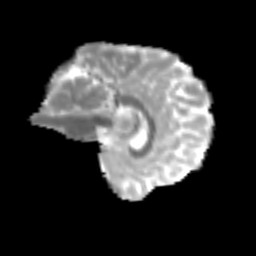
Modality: MD
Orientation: sagittal
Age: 49
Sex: female
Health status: ill
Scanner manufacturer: siemens
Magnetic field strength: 3 T
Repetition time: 8.7 s
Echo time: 0.11 s